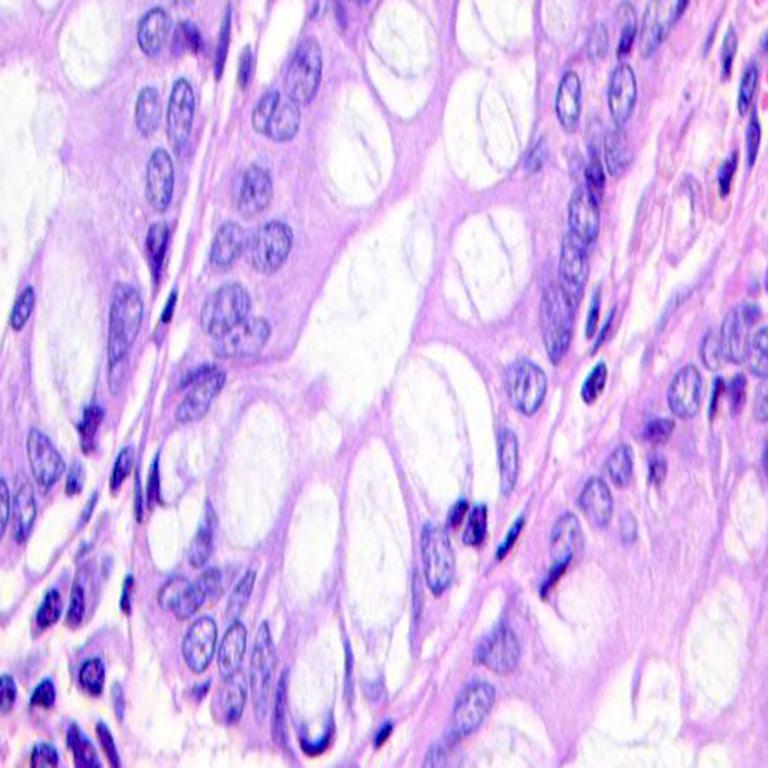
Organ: colon
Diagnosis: benign